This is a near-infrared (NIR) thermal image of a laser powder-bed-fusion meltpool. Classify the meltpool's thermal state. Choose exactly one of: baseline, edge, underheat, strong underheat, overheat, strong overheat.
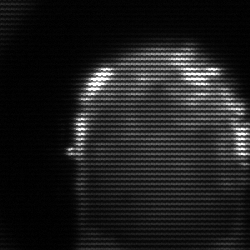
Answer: baseline